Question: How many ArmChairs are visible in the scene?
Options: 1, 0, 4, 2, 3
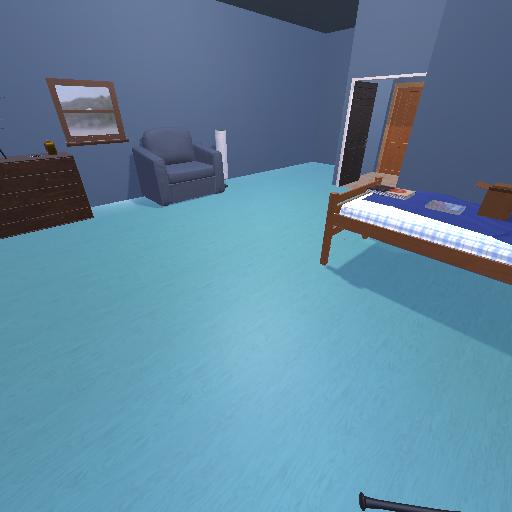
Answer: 1